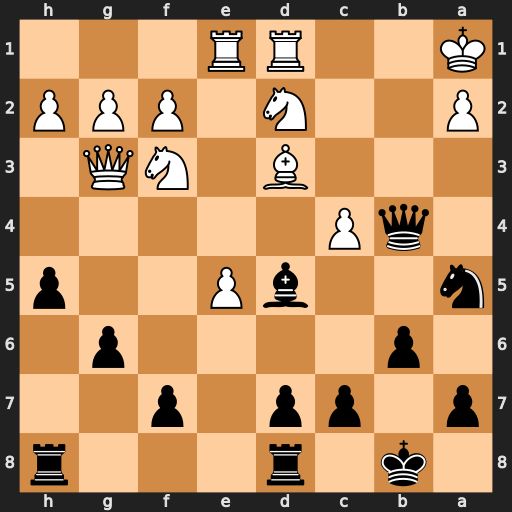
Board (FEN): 1k1r3r/p1pp1p2/1p4p1/n2bP2p/1qP5/3B1NQ1/P2N1PPP/K2RR3
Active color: b
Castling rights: -
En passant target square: -
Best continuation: Qc3+ Kb1 Qxd3+